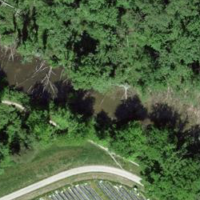
EUNIS habitat code: 41
Species observed at this site:
Aeshna affinis
Libellula quadrimaculata
Libellula depressa